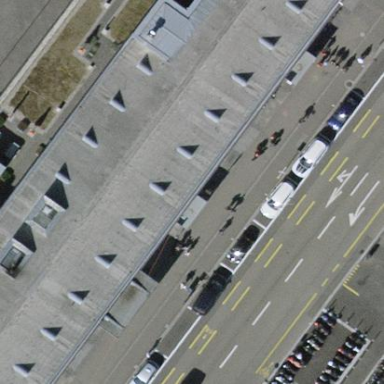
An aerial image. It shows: Parking lane for vehicles.